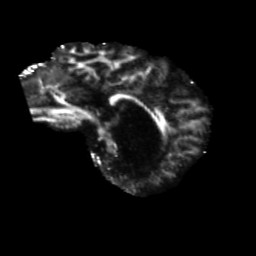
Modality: FA
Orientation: sagittal
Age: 48
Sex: male
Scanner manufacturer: siemens
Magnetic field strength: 3 T
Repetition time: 5.47 s
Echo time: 0.0854 s